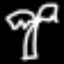
Label: palm tree